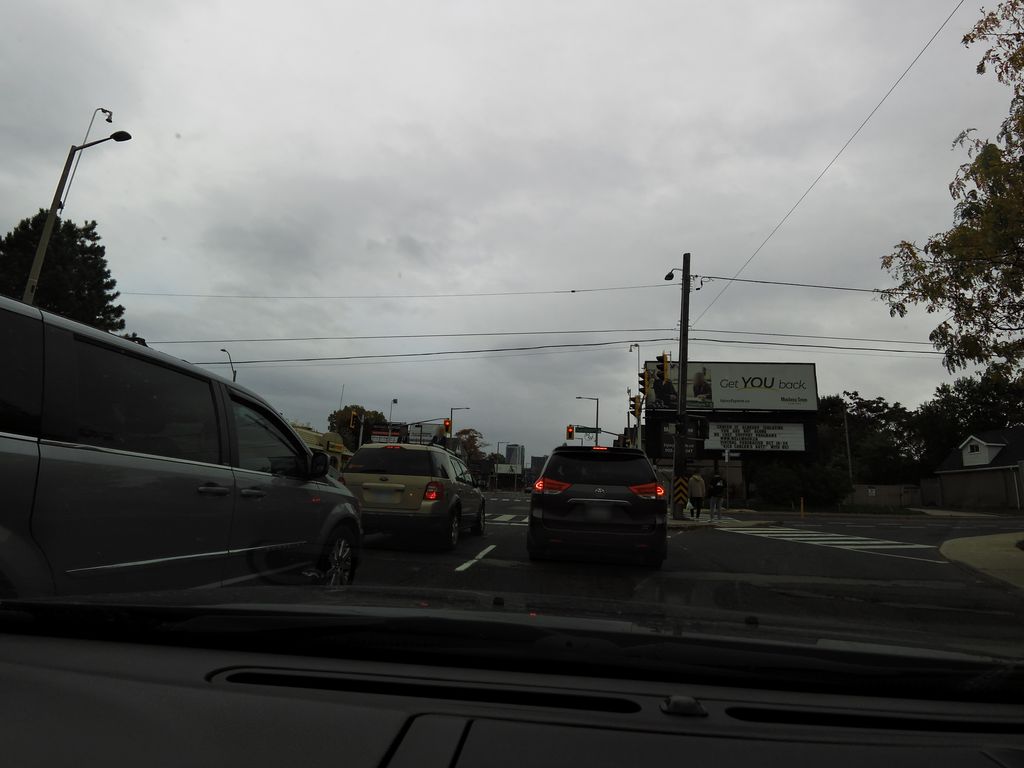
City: hamilton